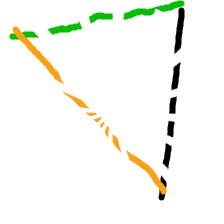
Shape: triangle